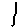
Label: line